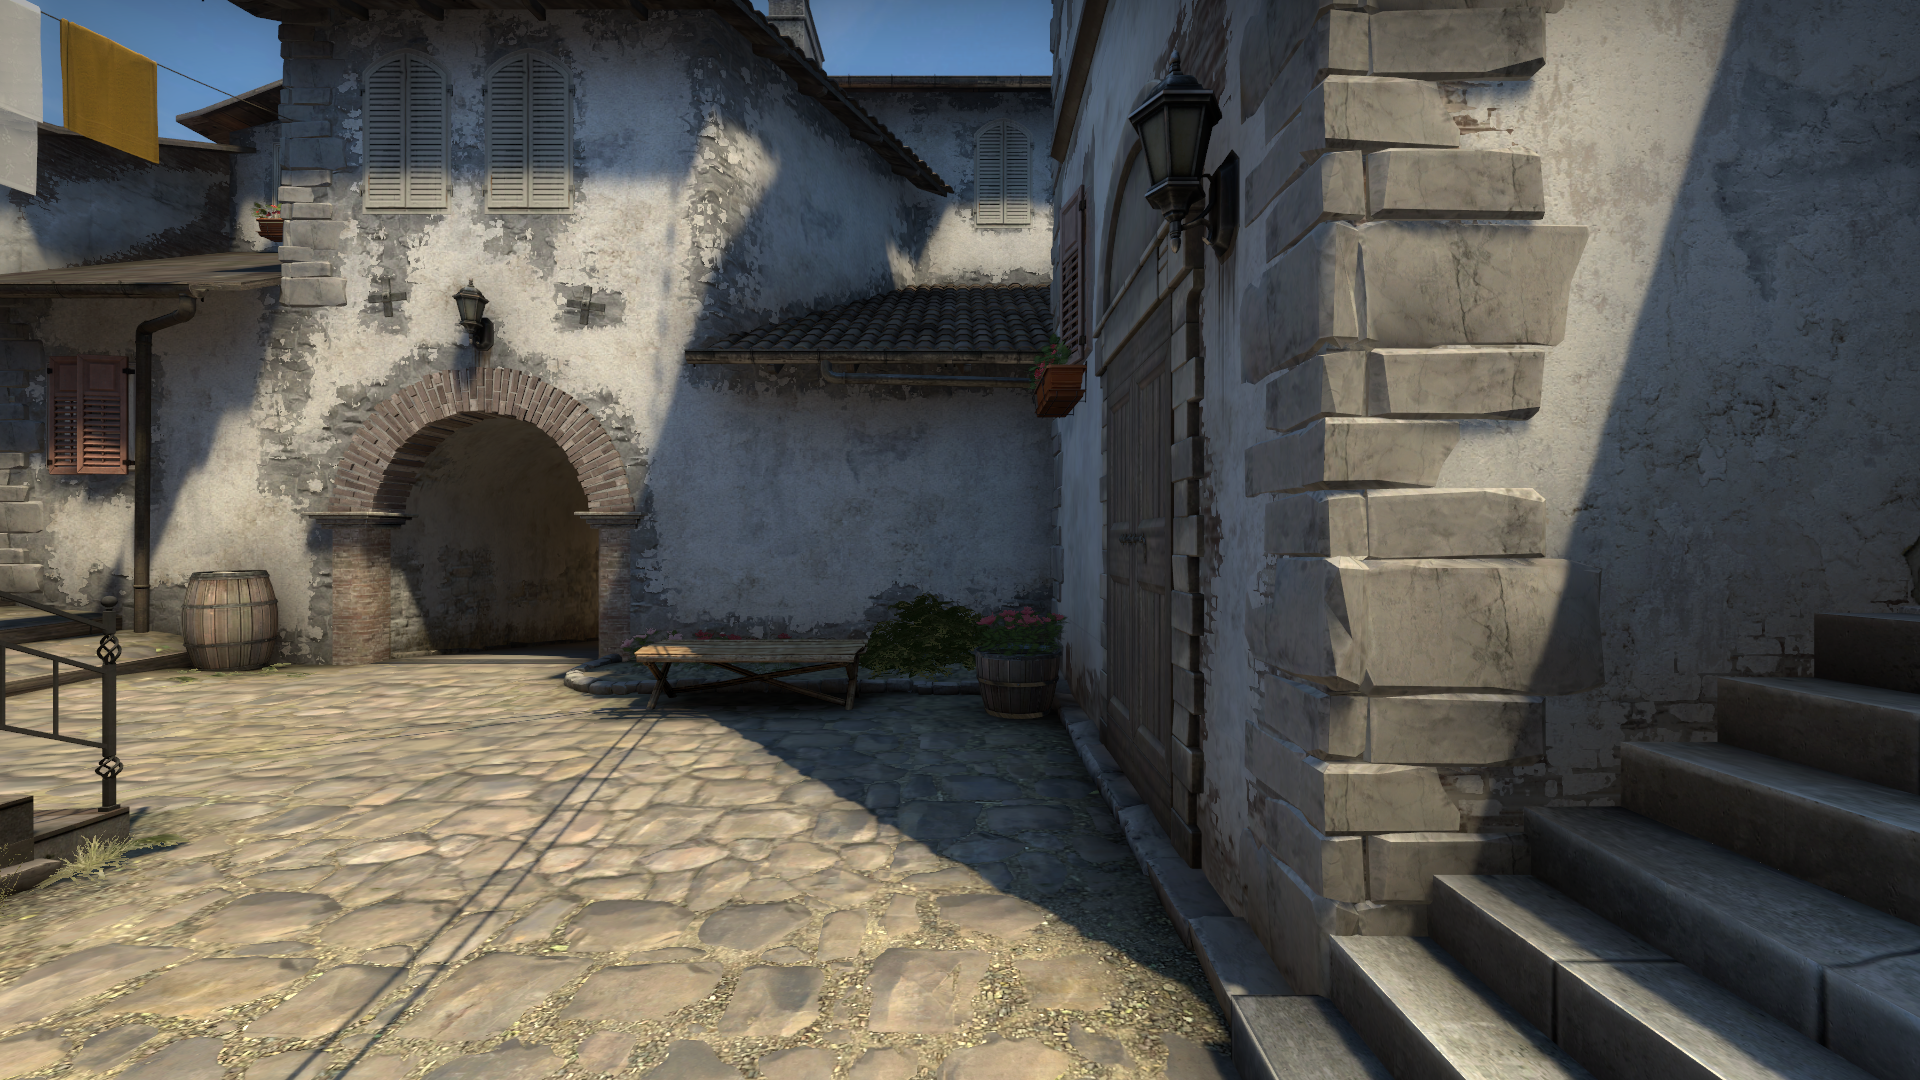
Map: de_inferno